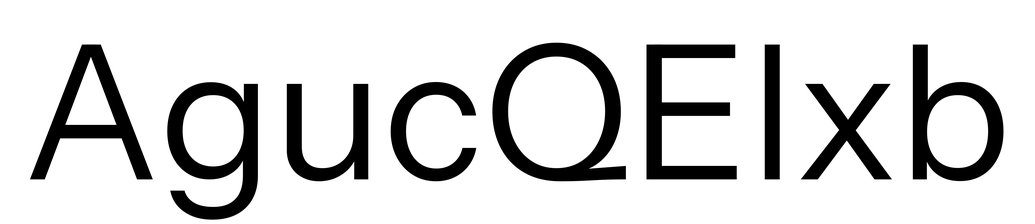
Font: InstrumentSans_Regular